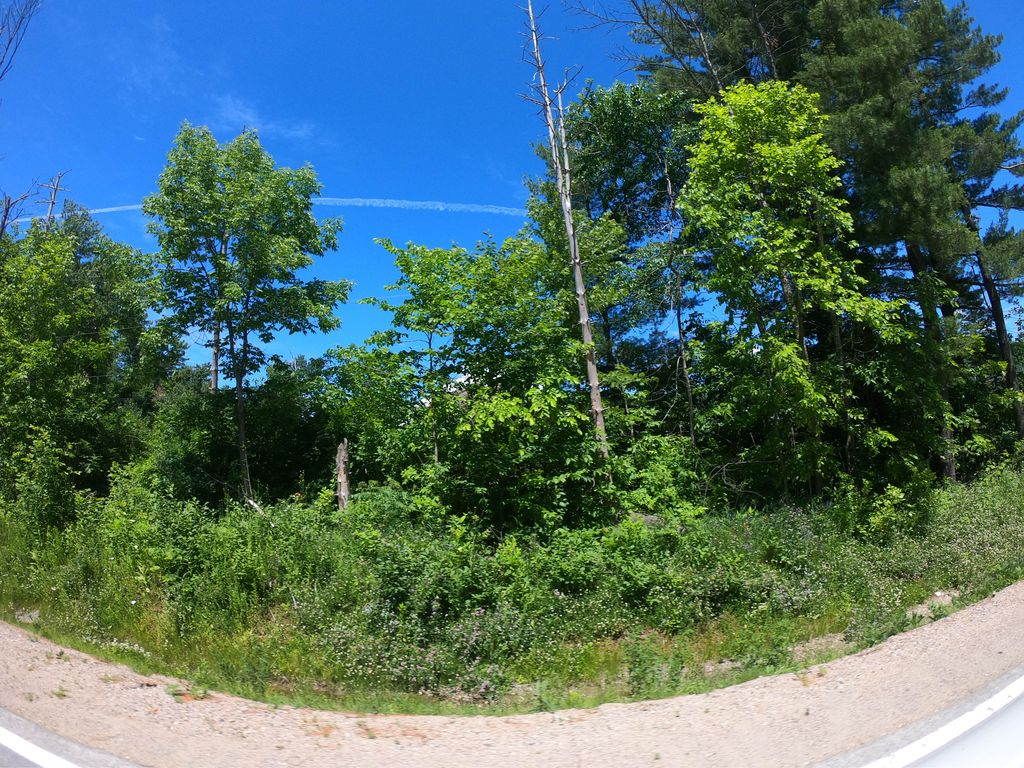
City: ottawa-gatineau